Field crop: maize
Growth stage: 2
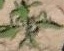
Species: atriplex